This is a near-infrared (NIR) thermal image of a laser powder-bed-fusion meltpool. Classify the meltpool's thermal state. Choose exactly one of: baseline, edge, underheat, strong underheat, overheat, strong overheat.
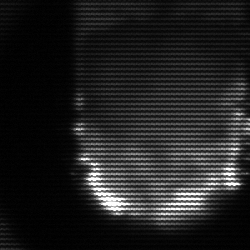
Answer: baseline